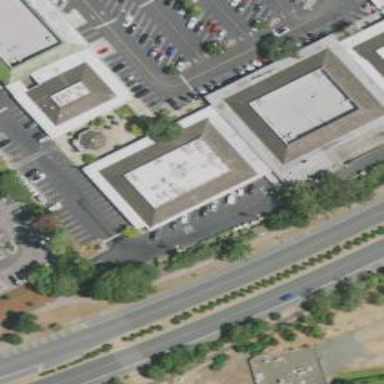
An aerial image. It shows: Post office.